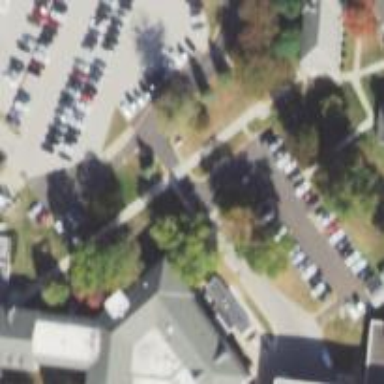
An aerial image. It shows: Parking area with surface.